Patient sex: M
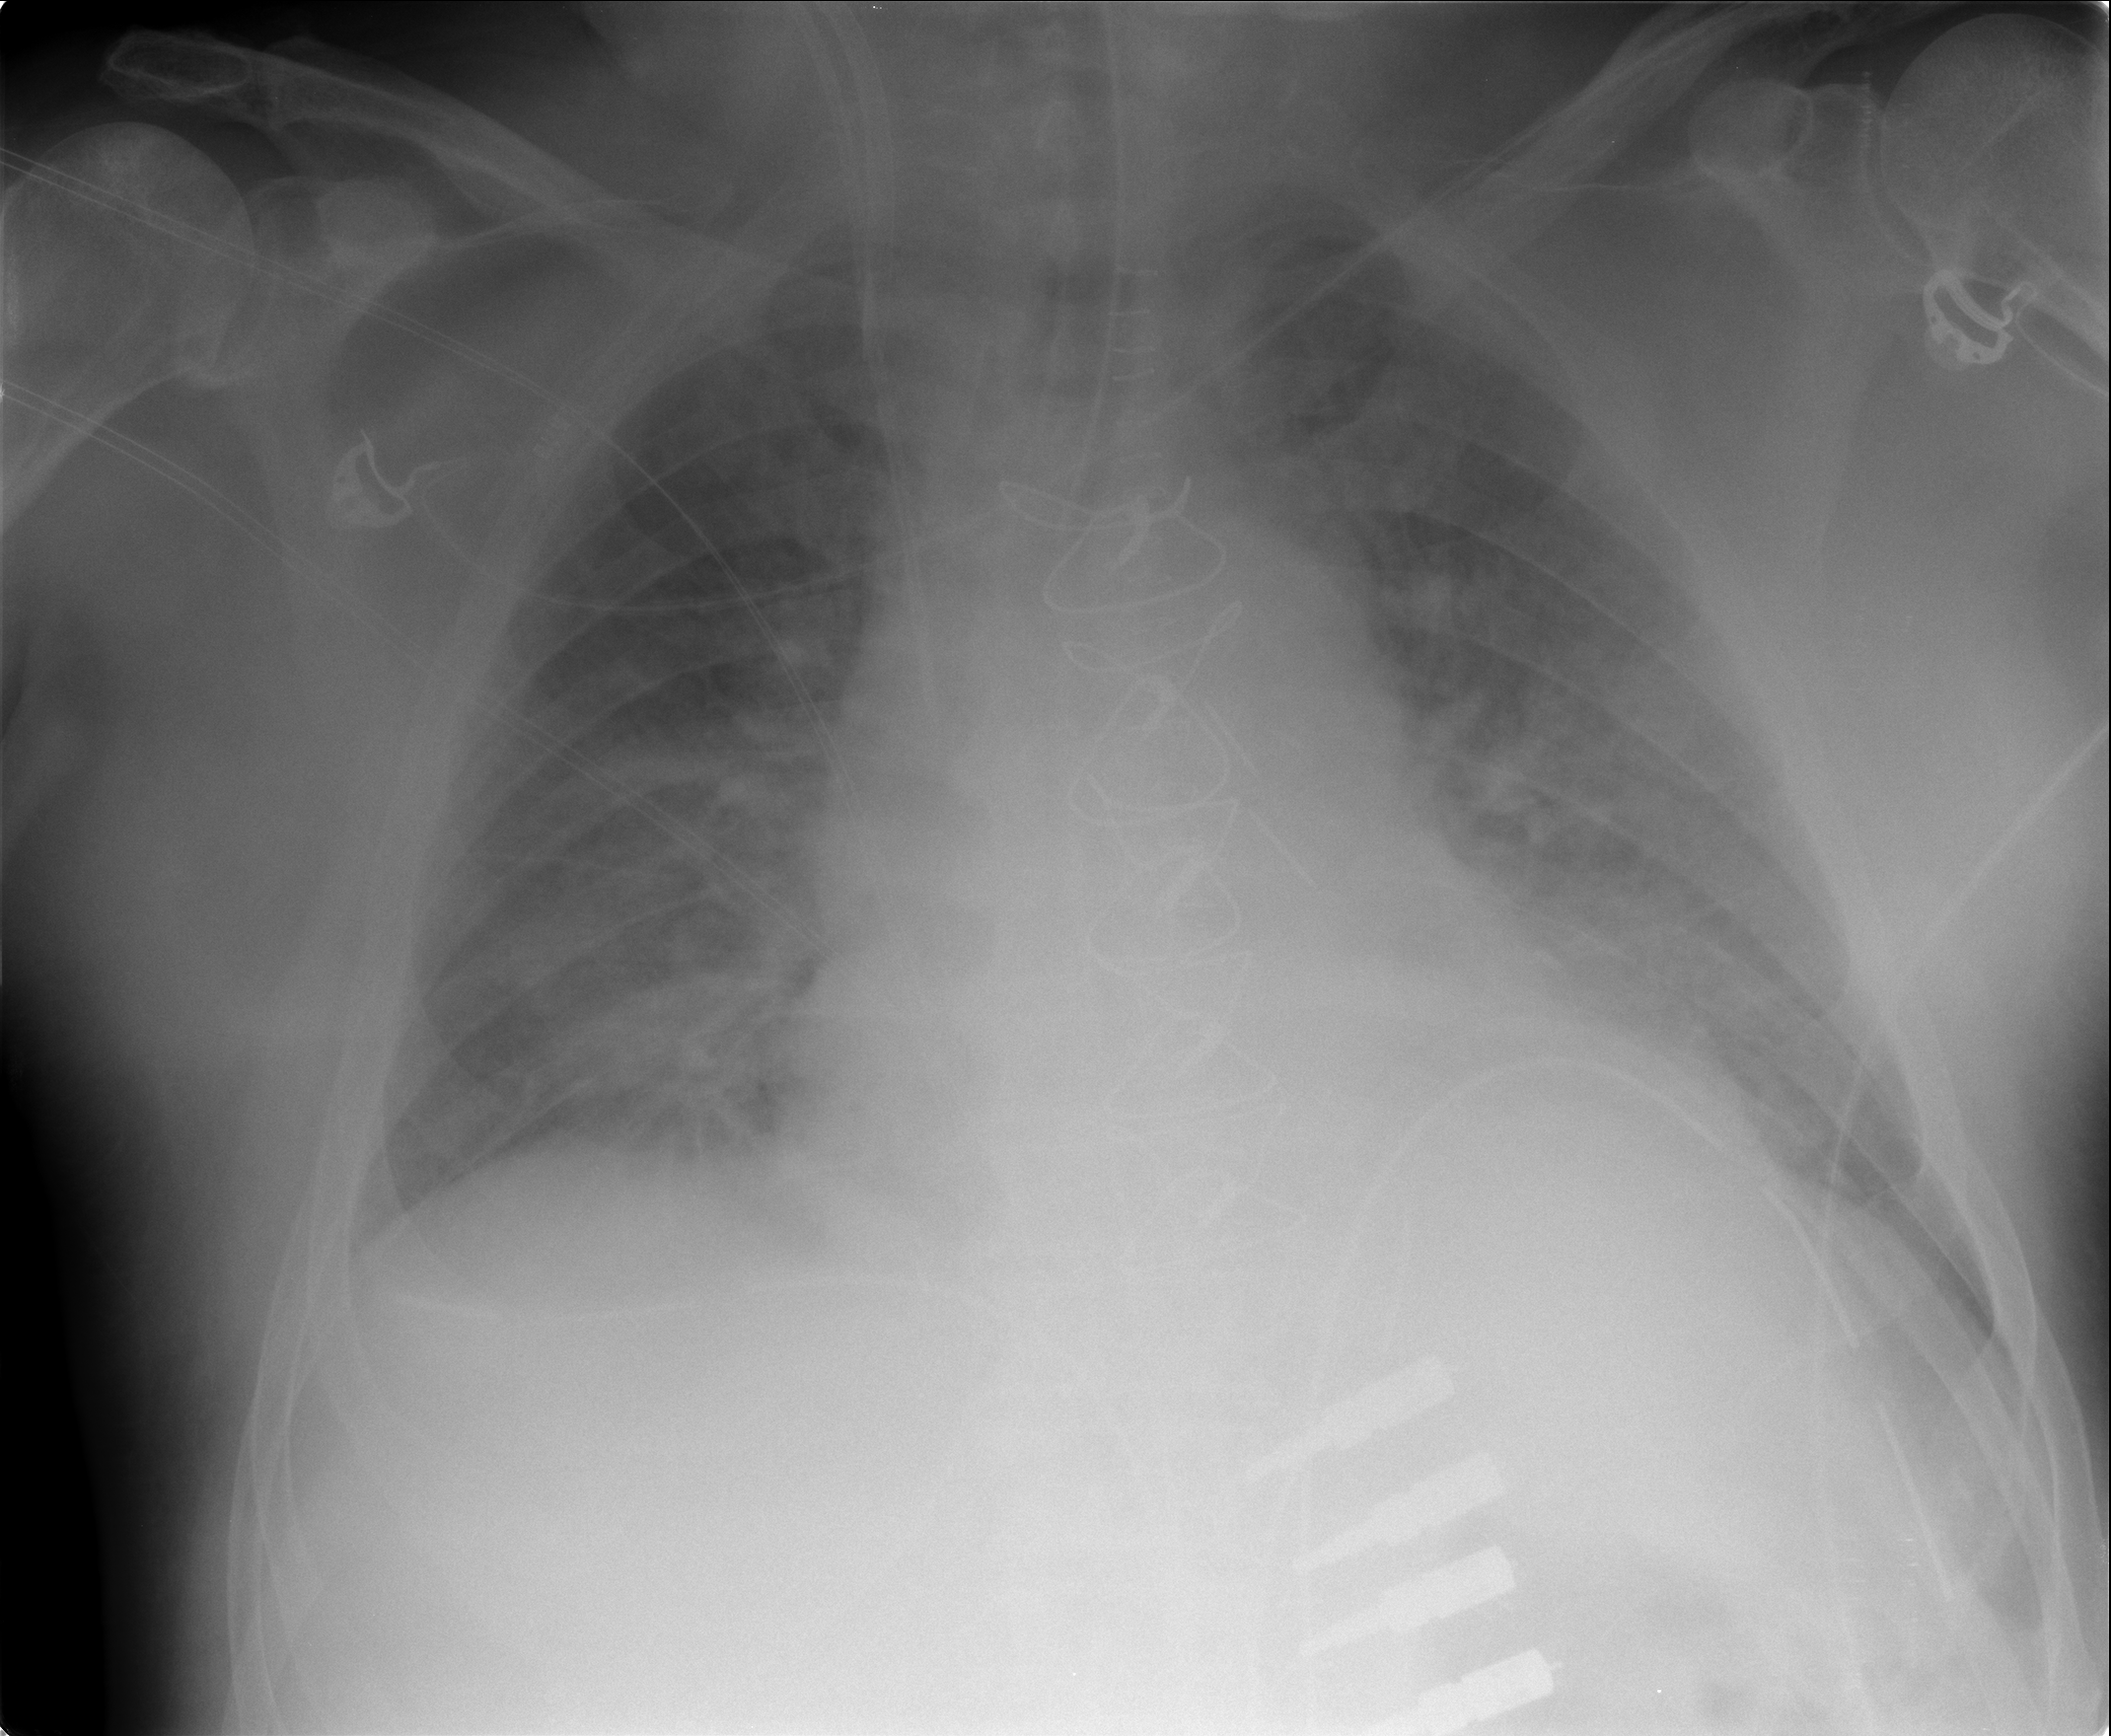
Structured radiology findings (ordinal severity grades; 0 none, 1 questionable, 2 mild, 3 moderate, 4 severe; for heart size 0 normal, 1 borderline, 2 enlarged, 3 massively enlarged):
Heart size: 2
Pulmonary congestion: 2
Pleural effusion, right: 0
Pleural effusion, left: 0
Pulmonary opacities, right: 0
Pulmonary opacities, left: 0
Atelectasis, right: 0
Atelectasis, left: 0